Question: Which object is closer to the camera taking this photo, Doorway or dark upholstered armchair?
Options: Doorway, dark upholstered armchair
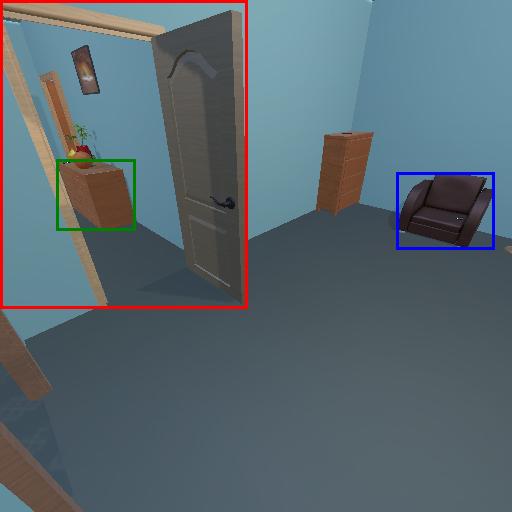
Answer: Doorway